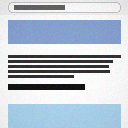
Screen state: on